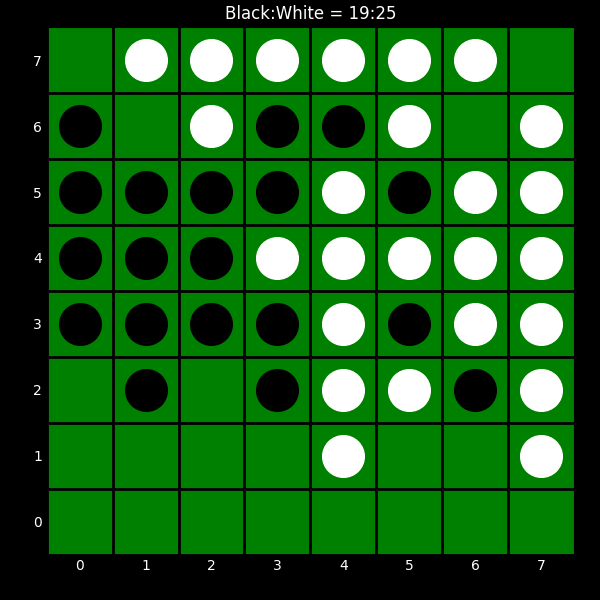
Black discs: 19
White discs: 25